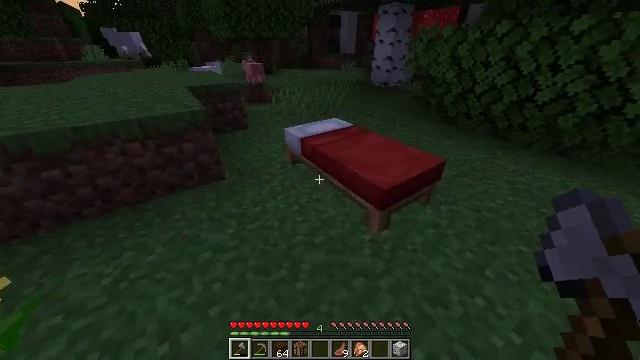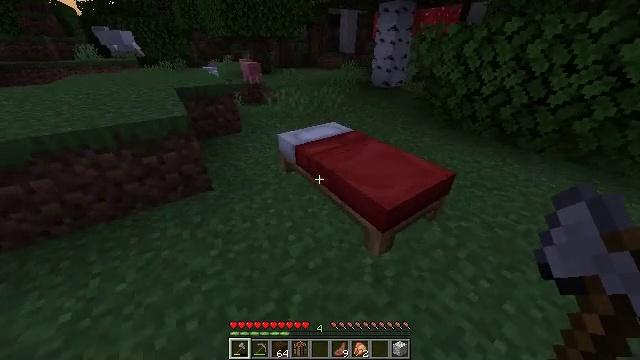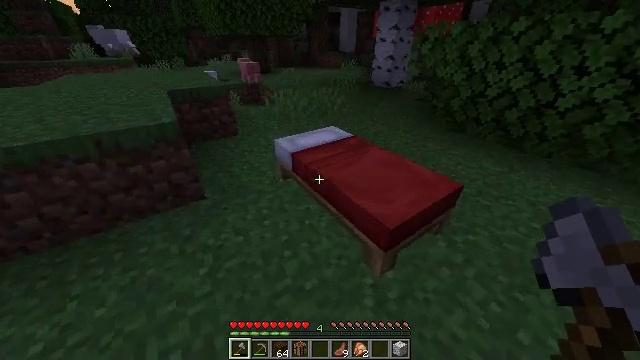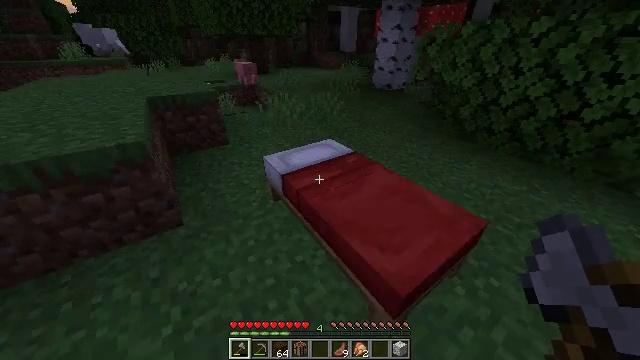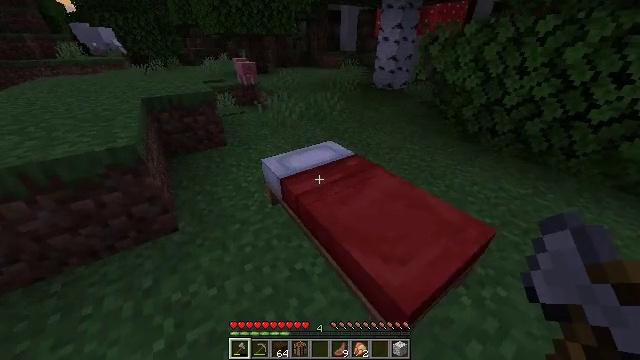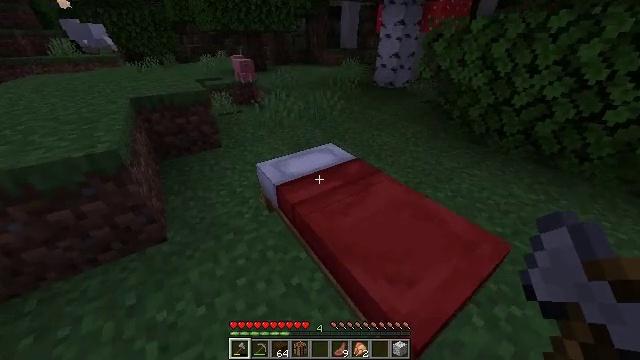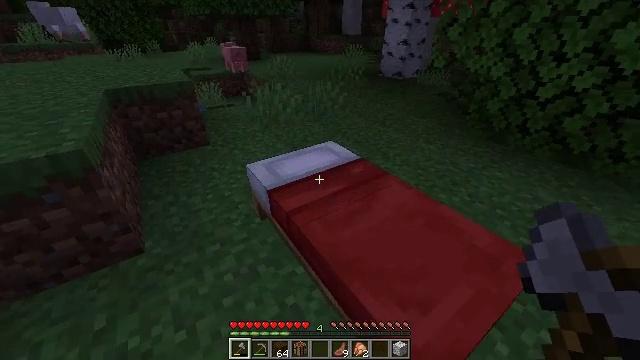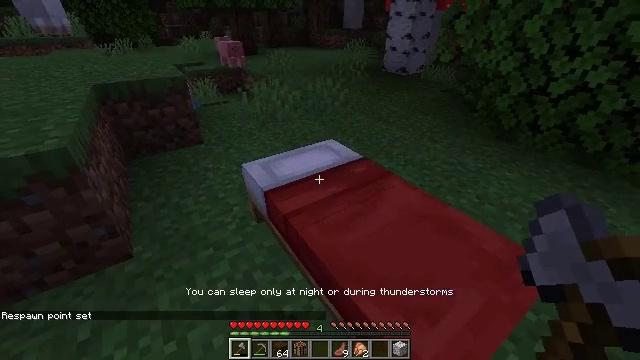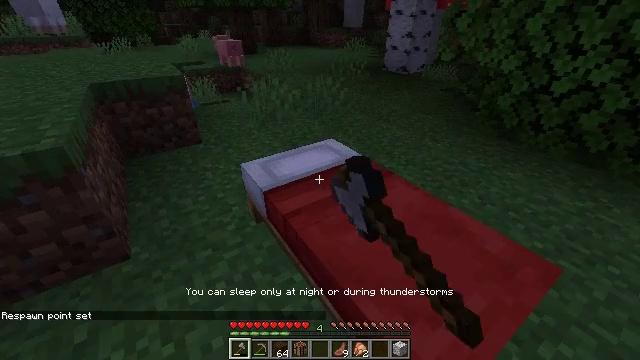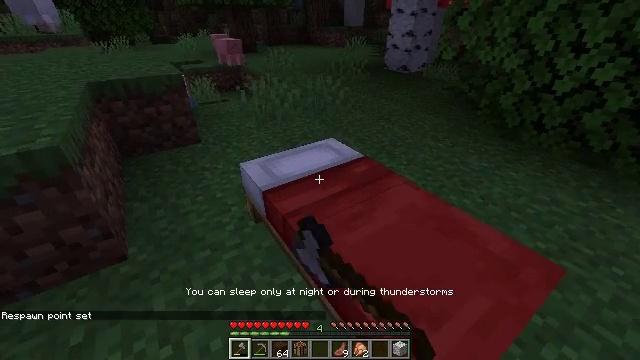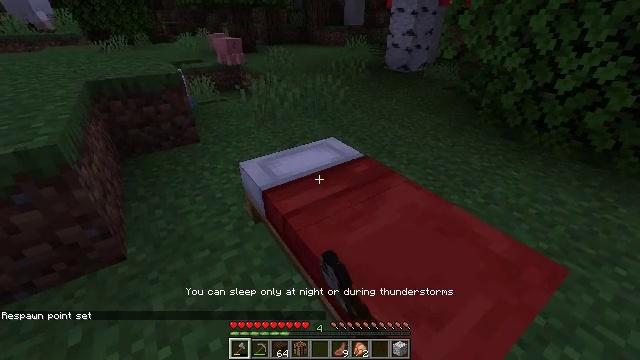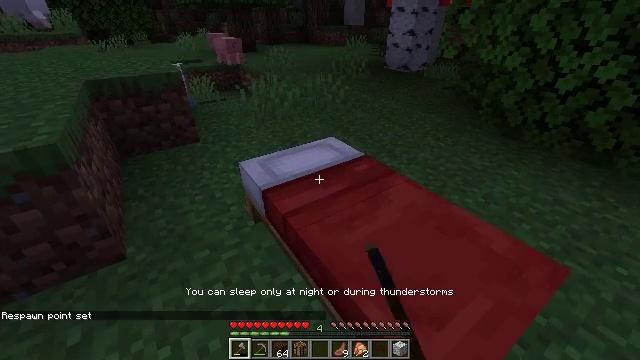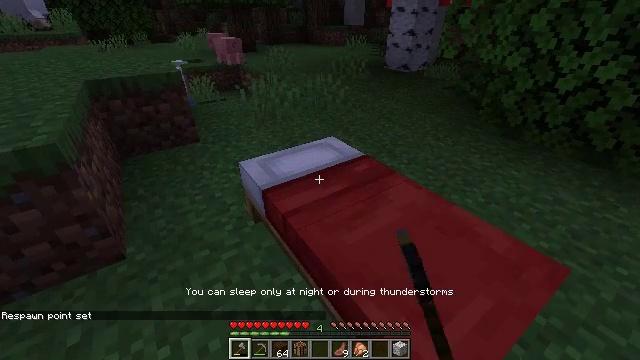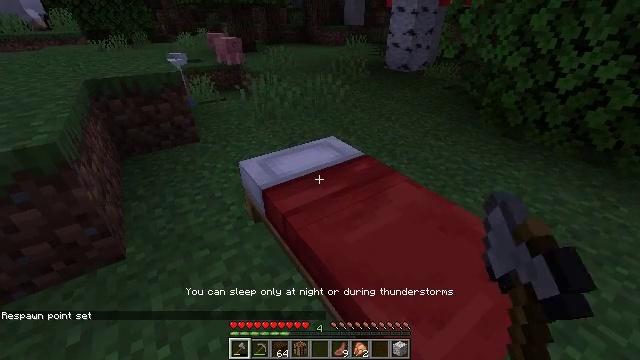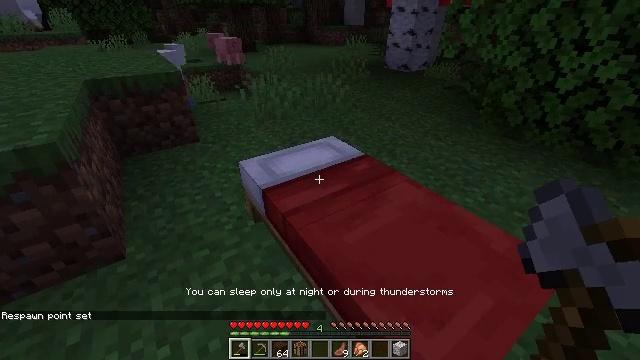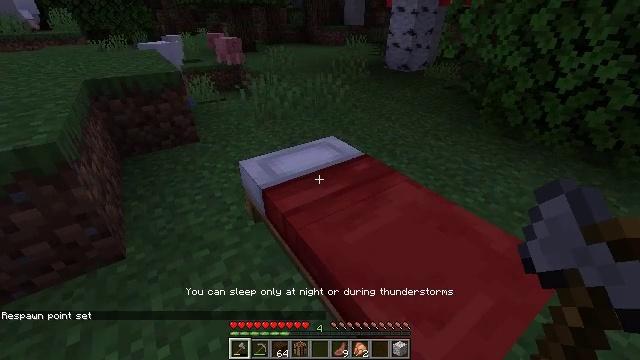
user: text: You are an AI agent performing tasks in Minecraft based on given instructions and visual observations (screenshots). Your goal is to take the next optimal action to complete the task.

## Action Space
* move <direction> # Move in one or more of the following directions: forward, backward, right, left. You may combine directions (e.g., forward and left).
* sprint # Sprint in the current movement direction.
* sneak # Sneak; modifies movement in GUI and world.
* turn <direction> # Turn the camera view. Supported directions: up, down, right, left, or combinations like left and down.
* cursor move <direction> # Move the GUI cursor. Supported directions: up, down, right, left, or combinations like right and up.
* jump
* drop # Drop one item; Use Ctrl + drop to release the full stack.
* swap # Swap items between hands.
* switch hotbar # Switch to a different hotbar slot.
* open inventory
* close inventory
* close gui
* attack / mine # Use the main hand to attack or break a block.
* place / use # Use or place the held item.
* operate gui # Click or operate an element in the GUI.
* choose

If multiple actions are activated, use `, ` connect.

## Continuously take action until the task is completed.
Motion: motion action
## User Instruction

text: Mine the red bed from the ground.
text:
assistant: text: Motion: move forward
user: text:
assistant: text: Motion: move forward, use / place
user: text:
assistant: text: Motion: move forward, use / place
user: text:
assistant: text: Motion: use / place
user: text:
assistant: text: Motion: use / place
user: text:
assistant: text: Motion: no_op
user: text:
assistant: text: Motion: no_op
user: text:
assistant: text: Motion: no_op
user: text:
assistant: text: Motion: no_op
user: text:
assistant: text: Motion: no_op
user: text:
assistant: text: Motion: no_op
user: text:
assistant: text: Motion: no_op
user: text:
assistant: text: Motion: no_op
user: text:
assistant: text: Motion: no_op
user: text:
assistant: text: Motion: no_op
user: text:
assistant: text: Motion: no_op
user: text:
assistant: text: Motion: no_op
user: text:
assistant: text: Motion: no_op
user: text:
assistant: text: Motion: use / place
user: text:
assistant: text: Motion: use / place
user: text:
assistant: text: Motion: use / place
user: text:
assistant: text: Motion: use / place
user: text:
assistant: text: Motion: no_op
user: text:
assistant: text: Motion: no_op
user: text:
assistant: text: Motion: no_op
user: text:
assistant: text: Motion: no_op
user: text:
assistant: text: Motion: no_op
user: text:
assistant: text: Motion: no_op
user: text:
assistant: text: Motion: no_op
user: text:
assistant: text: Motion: no_op